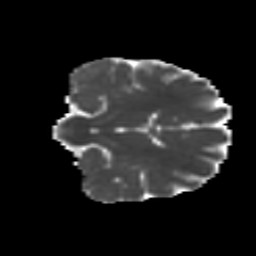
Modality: MD
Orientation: coronal
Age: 17
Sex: female
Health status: ill
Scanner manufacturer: ge
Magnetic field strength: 3 T
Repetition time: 6.752 s
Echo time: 0.079 s